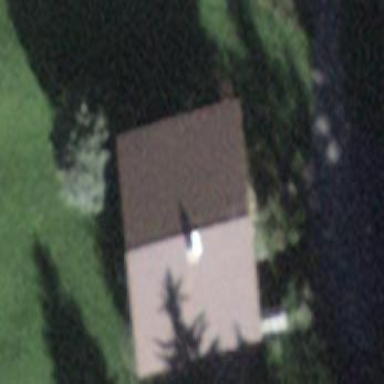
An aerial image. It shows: Cabin.